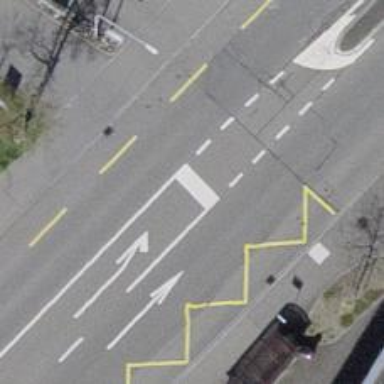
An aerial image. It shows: Bus stop equipped with public transport stop position.